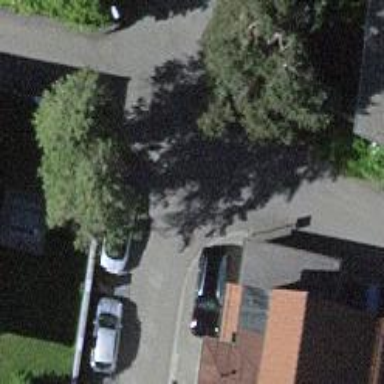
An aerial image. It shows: Residential road with asphalt surface. Both sides have sidewalks.